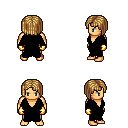
a pixel art fantasy rpg character, male body template, human, tanned skin, black robe, magenta pants, blonde pageboy hairstyle, gold gloves, four views (front, back, left, right), 2x2 character sprite sheet, small pixel art, hard edges, no anti-aliasing